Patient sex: M
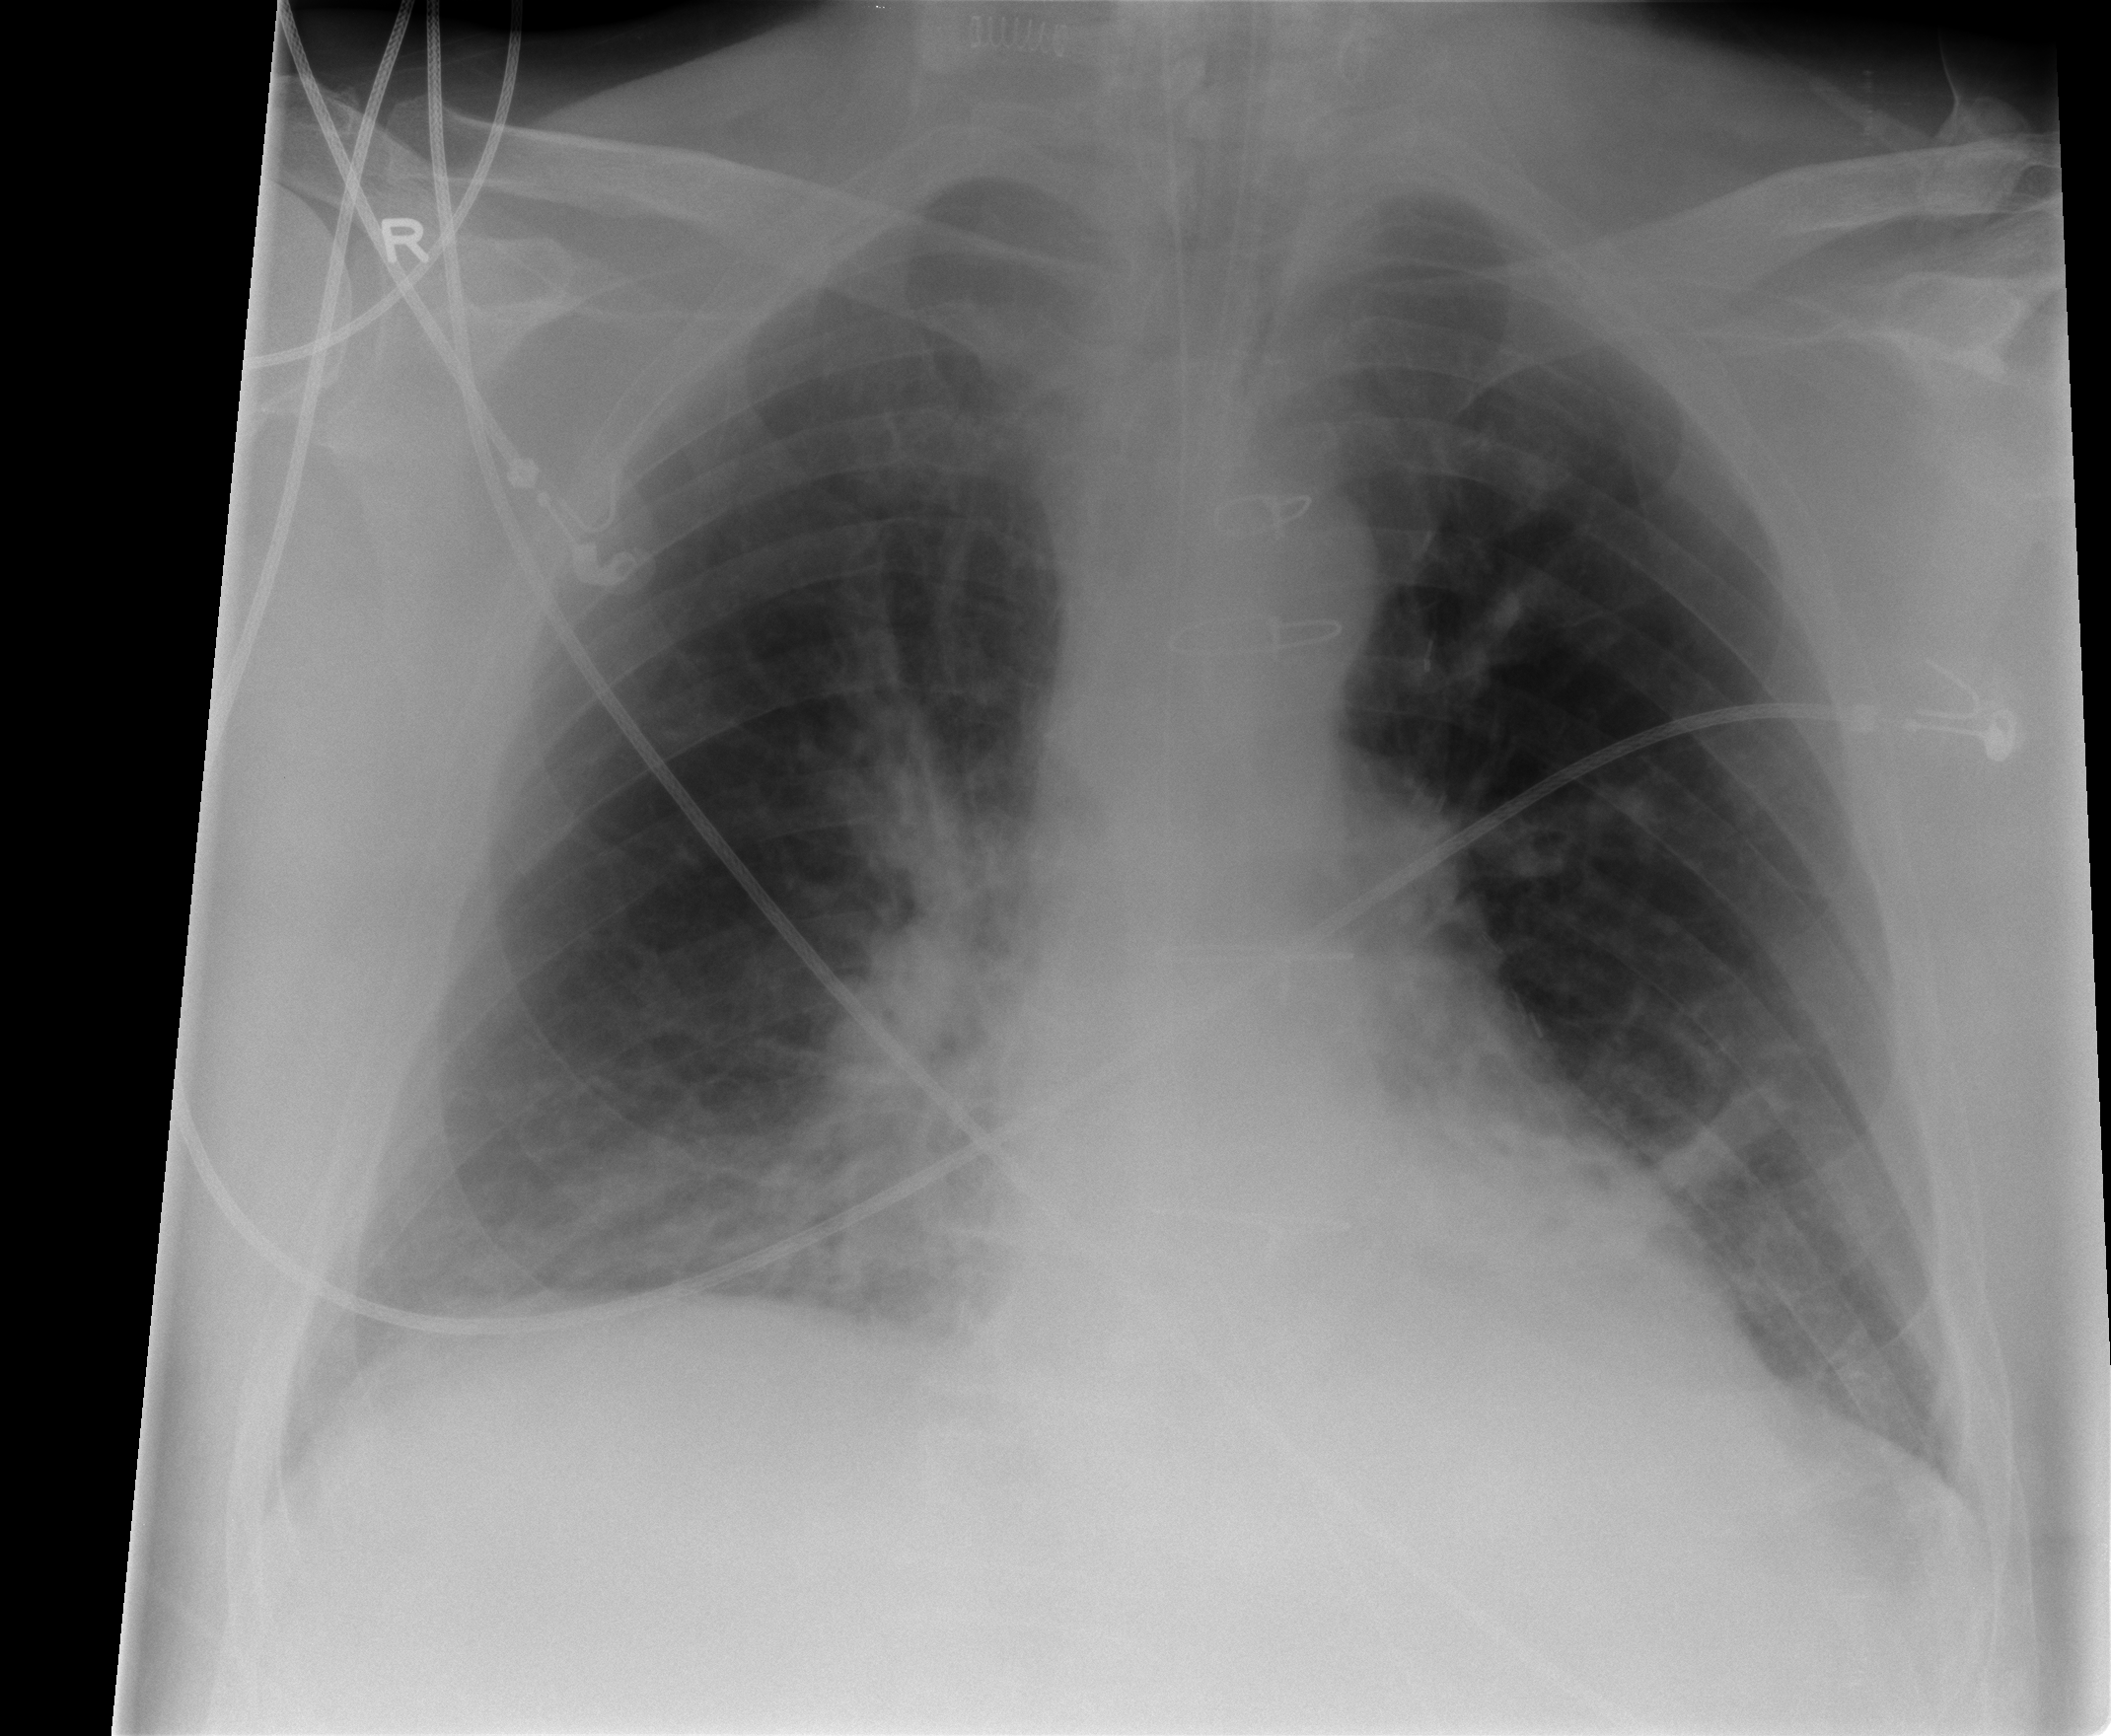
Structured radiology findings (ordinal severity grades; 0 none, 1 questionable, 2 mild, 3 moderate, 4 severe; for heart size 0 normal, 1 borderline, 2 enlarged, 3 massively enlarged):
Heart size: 1
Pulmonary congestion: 0
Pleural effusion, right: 1
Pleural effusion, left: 1
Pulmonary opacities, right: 2
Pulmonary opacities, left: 2
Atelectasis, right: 2
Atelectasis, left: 2